Interaction volume radius: 5 \u00c5
Interaction volume height: 30 \u00c5
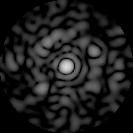
Disorder parameter: 0.8244